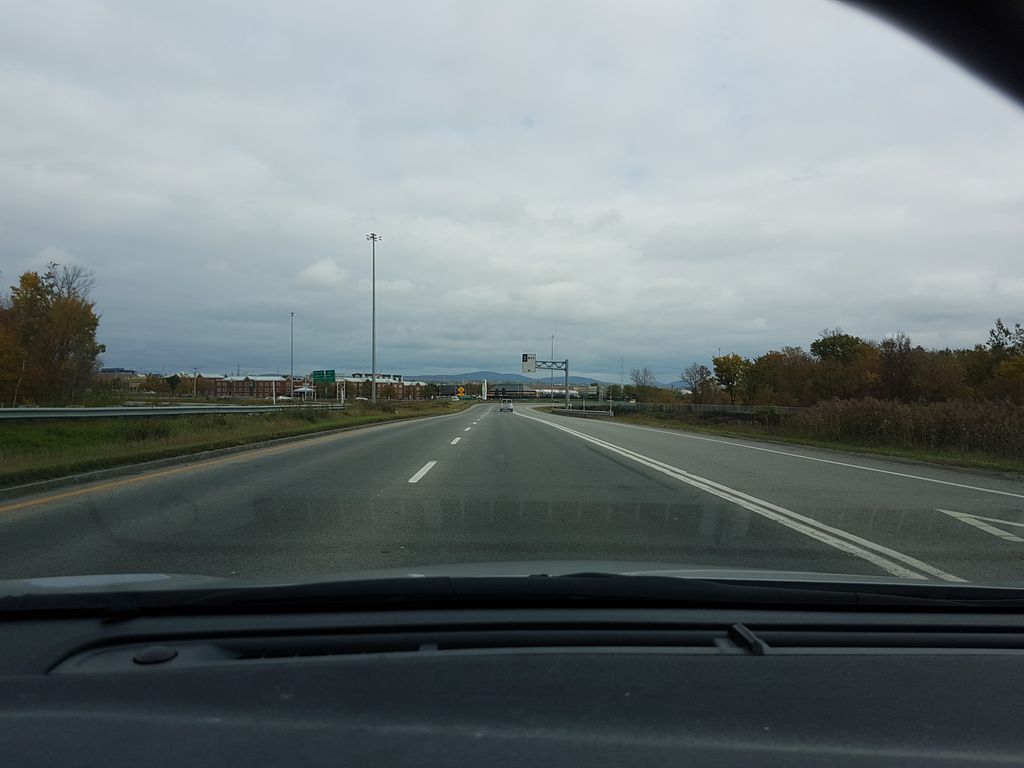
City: quebec_city